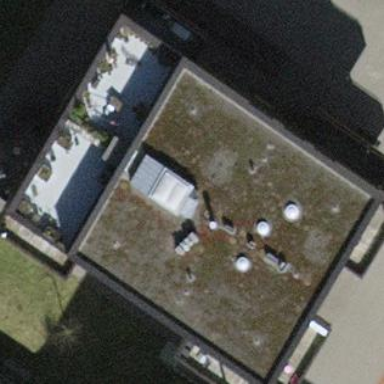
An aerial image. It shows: Flat-roofed apartment building.